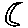
Label: moon